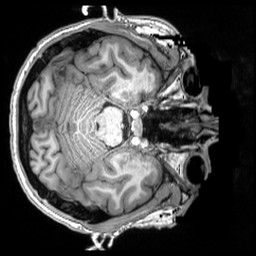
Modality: T1w
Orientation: axial
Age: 20
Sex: male